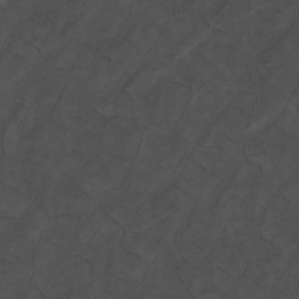
Label: non_frost